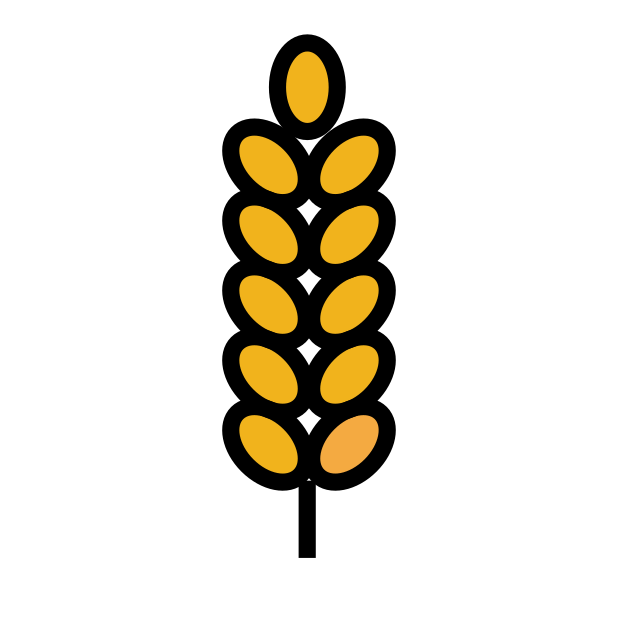
sheaf of rice